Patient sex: M
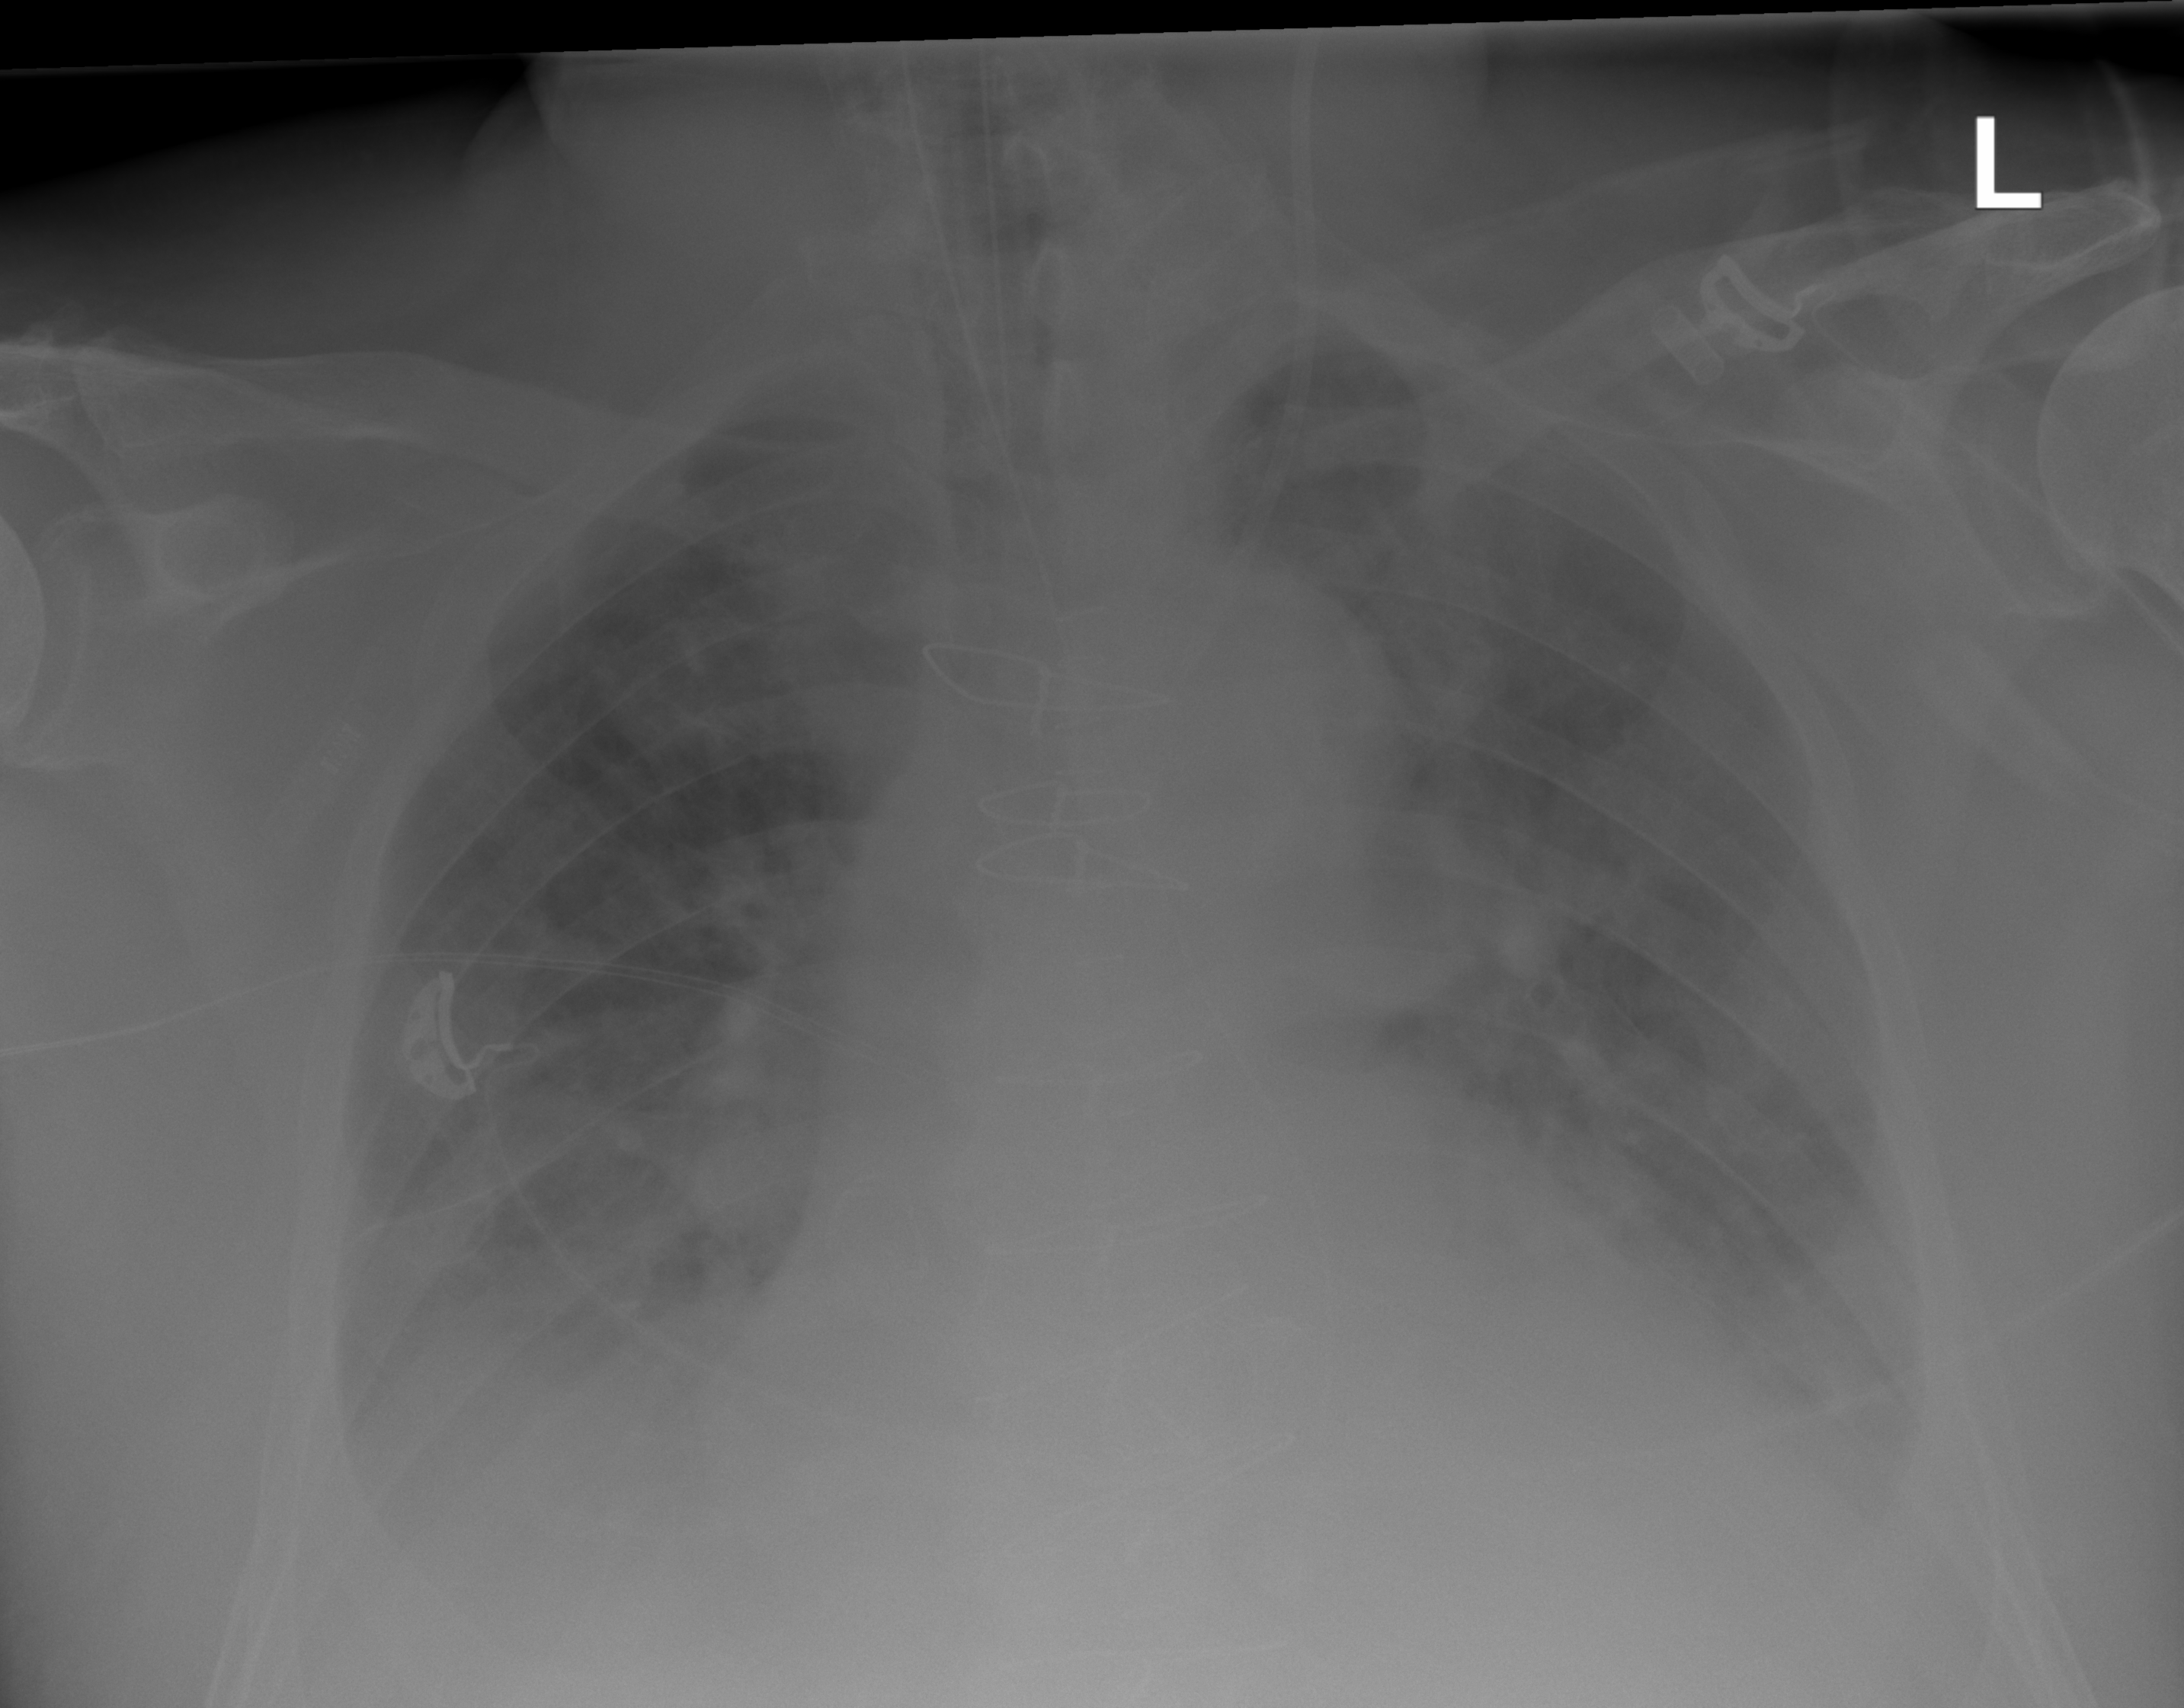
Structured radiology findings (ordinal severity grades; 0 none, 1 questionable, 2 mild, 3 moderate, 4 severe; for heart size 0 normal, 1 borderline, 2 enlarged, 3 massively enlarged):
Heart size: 2
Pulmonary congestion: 3
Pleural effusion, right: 2
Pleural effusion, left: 2
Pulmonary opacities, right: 2
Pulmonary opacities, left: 3
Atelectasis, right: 2
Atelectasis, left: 2